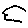
Label: bird